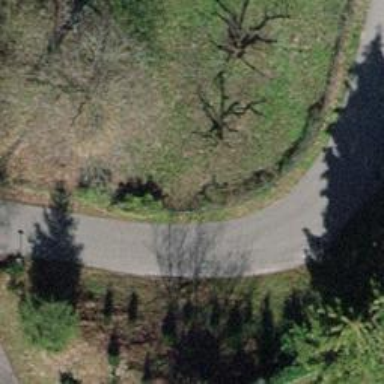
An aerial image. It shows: Asphalt footway.